Question: Count the number of objects in the diagram.
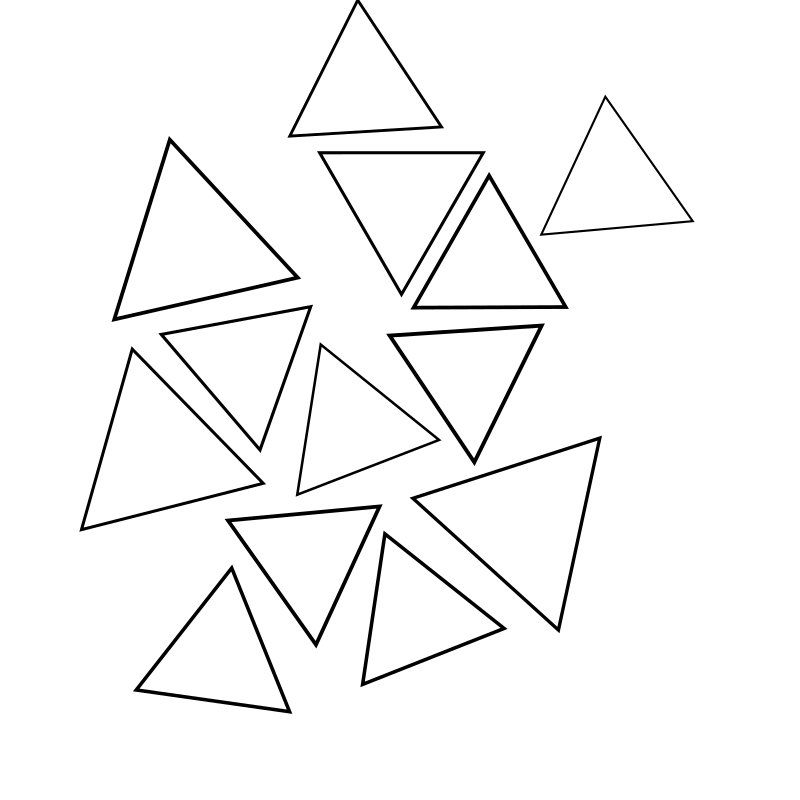
Answer: 13